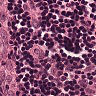
Metastatic tissue present: no